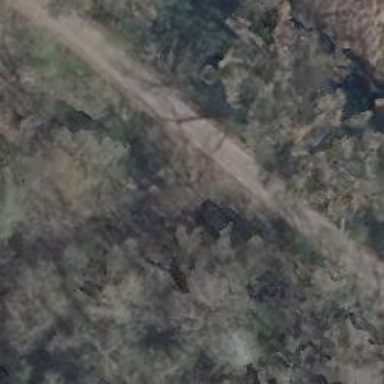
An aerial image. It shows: Track with very rough surface.